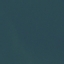
Land use / land cover: SeaLake